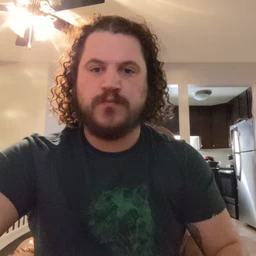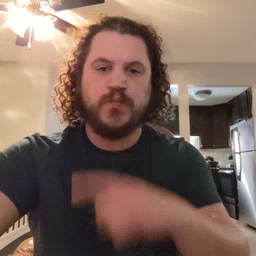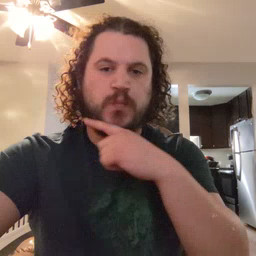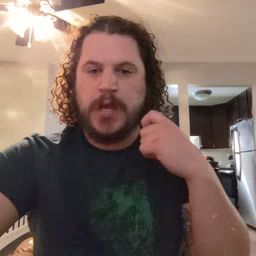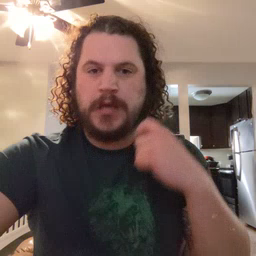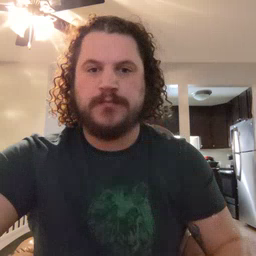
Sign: dry